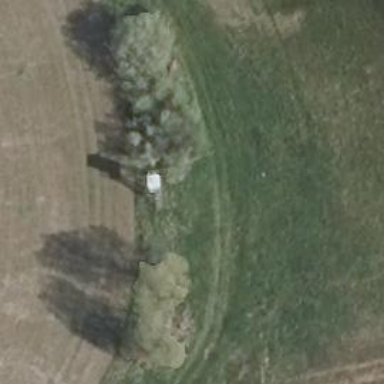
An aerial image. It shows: Hunting stand.